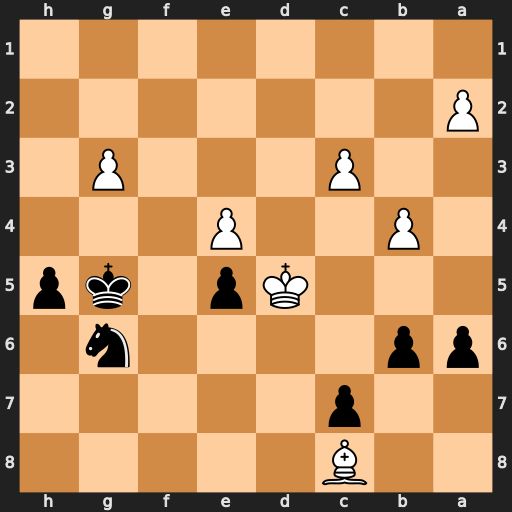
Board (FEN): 2B5/2p5/pp4n1/3Kp1kp/1P2P3/2P3P1/P7/8
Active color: b
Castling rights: -
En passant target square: -
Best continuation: Ne7+ Kxe5 Nxc8